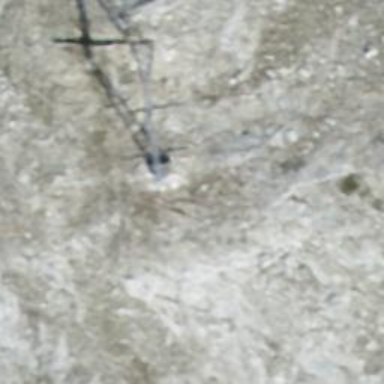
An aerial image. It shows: Pylon for aerialway.